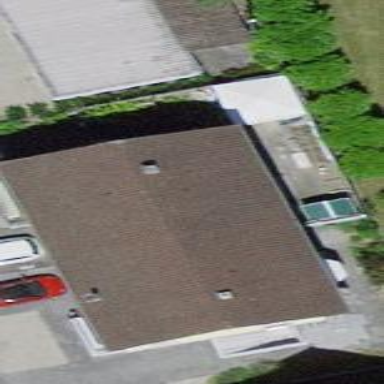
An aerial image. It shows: Terrace-style building with gabled roof.